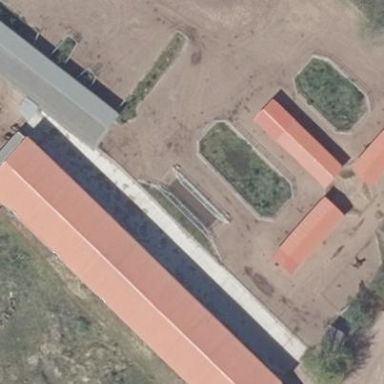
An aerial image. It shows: Stable.